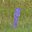
Label: 1